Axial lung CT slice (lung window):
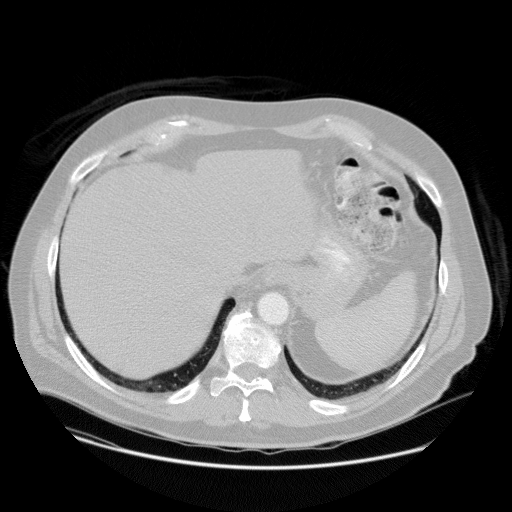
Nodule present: no